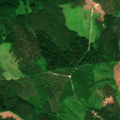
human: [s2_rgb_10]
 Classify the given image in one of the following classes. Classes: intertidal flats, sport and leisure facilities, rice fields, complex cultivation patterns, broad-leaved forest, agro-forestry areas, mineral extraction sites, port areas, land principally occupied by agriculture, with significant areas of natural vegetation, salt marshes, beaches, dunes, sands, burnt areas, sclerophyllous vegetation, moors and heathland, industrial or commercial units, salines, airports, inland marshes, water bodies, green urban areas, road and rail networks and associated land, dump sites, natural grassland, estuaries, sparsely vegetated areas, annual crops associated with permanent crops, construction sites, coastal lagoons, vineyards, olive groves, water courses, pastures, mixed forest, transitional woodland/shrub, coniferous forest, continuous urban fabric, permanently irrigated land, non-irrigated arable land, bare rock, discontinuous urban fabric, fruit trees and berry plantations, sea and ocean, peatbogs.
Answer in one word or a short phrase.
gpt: coniferous forest, mixed forest